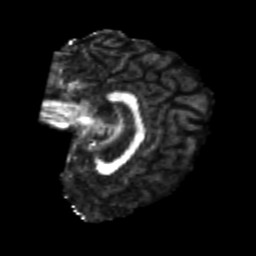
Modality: FA
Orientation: sagittal
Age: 26
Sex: female
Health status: healthy
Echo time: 0.074 s